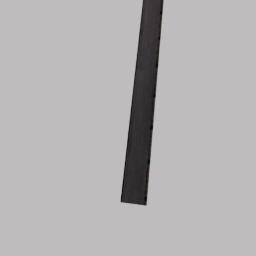
Label: architecture